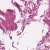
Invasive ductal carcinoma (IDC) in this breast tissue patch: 0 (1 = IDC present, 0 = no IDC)